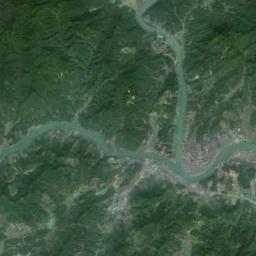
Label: river